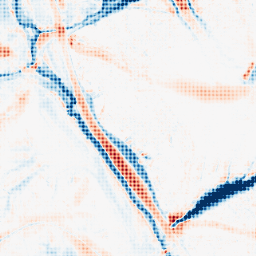
Category: morphological
Decomposition family: morphological_ellipse
Decomposition parameters: operation: average
width: 30
height: 30
Upsampling method: sinc_blackman
Upsampling parameters: scale: 4
kernel_size: 4
Upsampling scale: 4